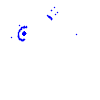
Particle: proton